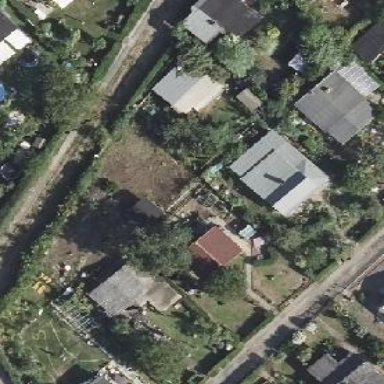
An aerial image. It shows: Plot within allotments.